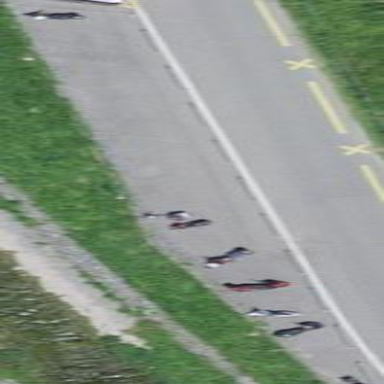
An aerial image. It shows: Motorcycle parking area with designated surface.